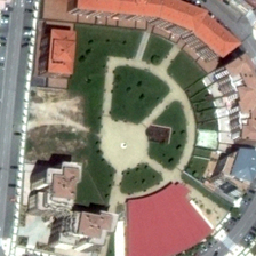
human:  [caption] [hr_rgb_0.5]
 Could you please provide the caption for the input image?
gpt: The square is surrounded by buildings with red roofs and the streets are winding.

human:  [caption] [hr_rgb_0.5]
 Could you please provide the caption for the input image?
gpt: The square is surrounded by red building roofs and curved streets.

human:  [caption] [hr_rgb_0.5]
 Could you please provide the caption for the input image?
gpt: The square is surrounded by red roofed buildings and the streets are winding.

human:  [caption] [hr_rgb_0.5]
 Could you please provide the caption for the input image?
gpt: The square is surrounded by red roofed buildings and the streets meander.

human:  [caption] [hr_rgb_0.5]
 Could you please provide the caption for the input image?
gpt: The square is surrounded by buildings with red roofs, and the streets are always curved.